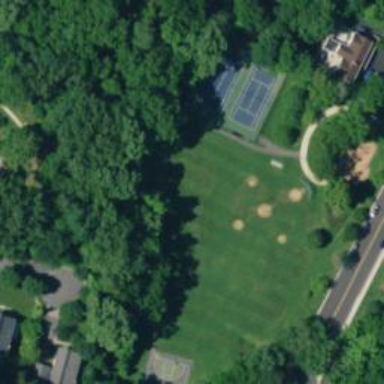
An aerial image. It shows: Grass baseball pitch for leisure and sport.